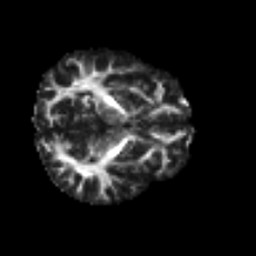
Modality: FA
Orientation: axial
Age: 32
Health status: ill
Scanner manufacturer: philips
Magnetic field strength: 3 T
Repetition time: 9 s
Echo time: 0.127 s